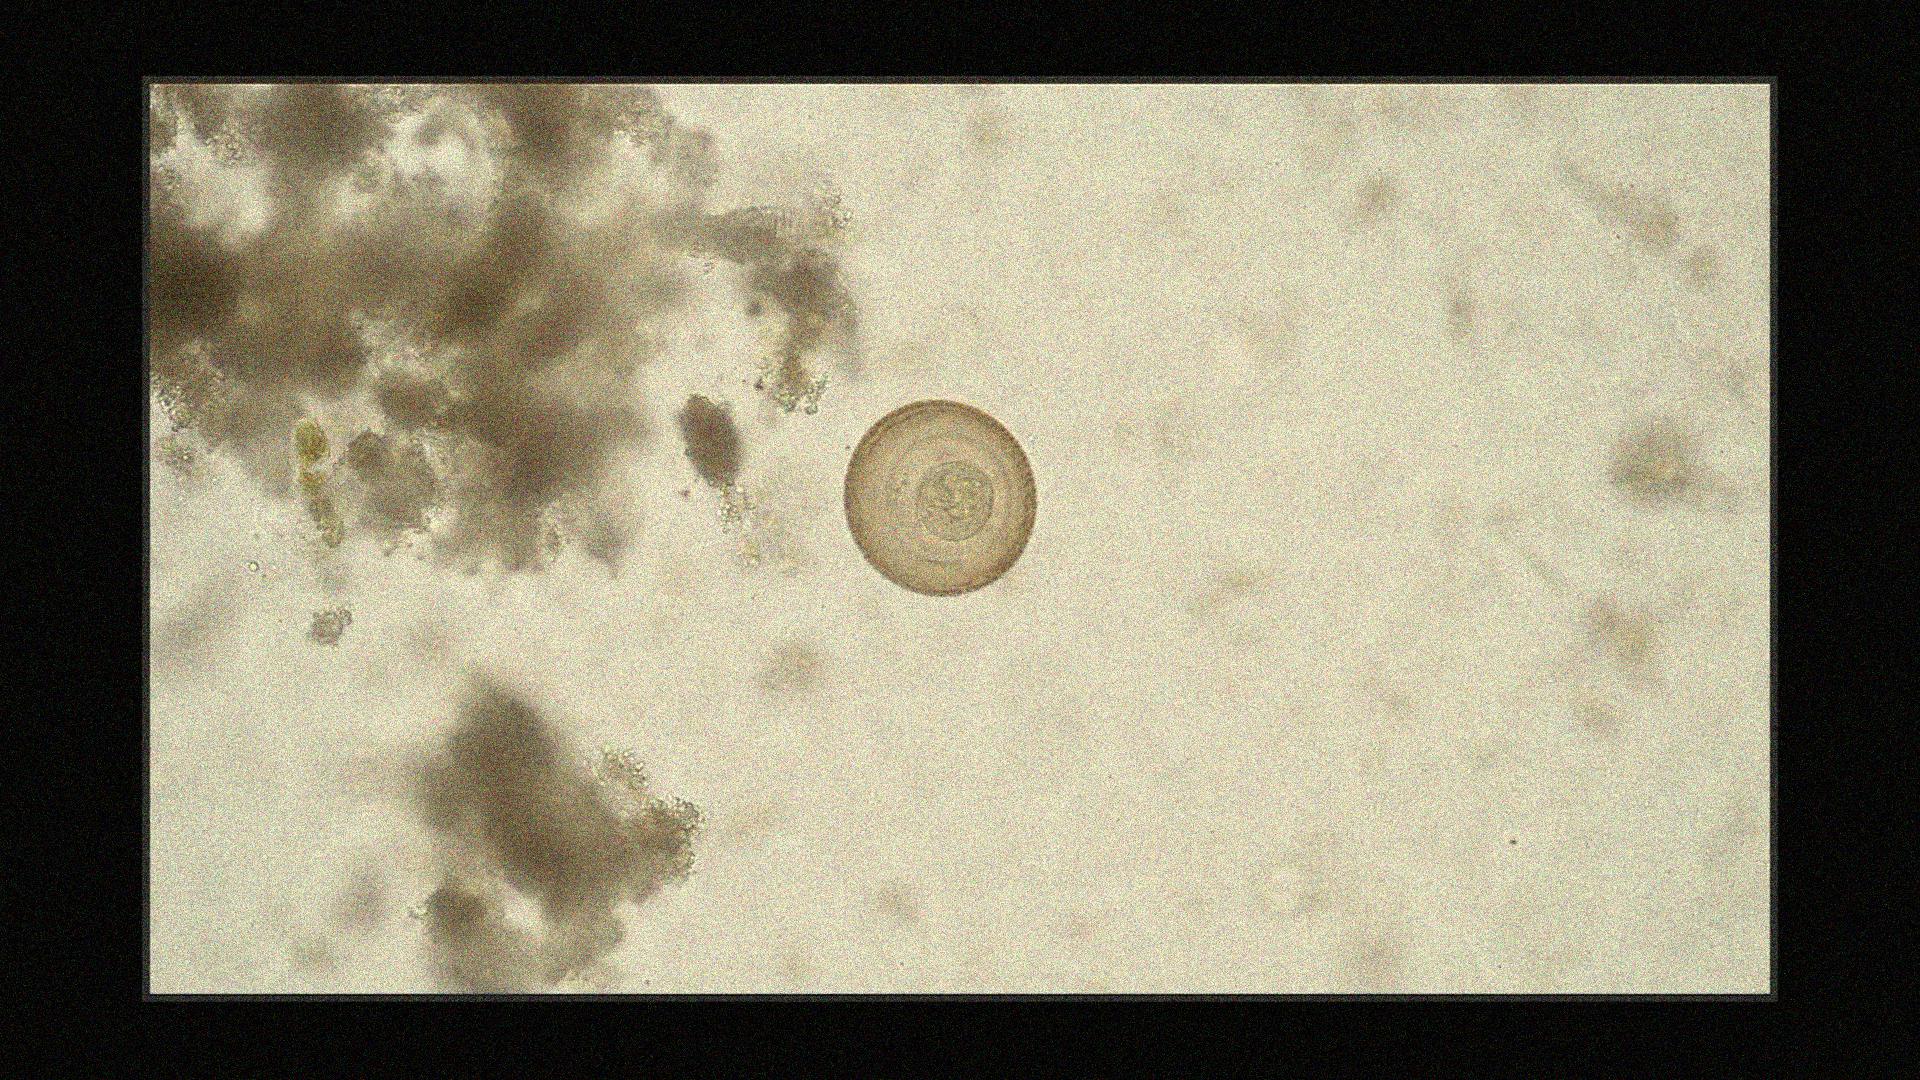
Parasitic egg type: Hymenolepis diminuta